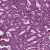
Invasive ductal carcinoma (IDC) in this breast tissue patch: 1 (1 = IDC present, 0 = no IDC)